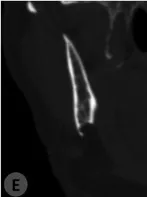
(B-F) Coronal CT views demonstrating the bone concavity affecting the lingual and inferior aspects of the mandible.
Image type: radiology (ct)